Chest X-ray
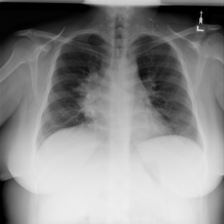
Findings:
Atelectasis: negative
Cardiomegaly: negative
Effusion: negative
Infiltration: negative
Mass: negative
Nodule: negative
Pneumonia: negative
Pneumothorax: negative
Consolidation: negative
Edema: negative
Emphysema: negative
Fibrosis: negative
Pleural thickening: negative
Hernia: negative